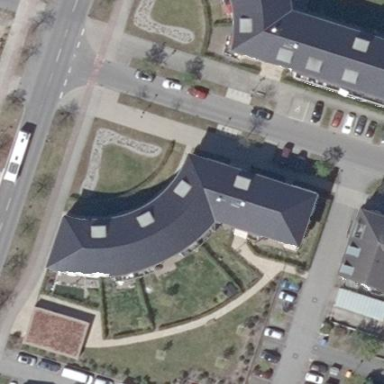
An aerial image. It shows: Apartment building with hipped roof.